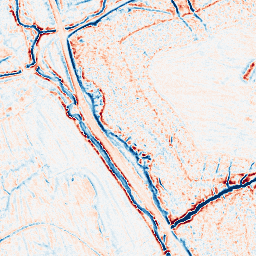
Category: edge_preserving
Decomposition family: bilateral
Decomposition parameters: d: 9
sigma_color: 75
sigma_space: 25
Upsampling method: quartic
Upsampling parameters: scale: 4
Upsampling scale: 4